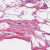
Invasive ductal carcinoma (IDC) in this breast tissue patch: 0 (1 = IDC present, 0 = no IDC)